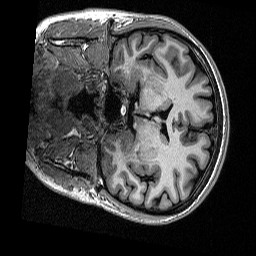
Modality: T1w
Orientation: coronal
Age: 23
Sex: female
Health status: healthy
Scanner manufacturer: siemens
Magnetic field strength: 1.5 T
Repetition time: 2.73 s
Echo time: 0.00357 s